Question: I need the dialog to fill the screen except for some space at the top and the bottom.
I've search for a solution but couldn't find one probably because I'm declaring it in an 'onClickListener'.
Can someone please give a solution?
Activity code:
'''
sort.setOnClickListener(new View.OnClickListener() {
@Override
public void onClick(View v) {
// TODO Auto-generated method stub
AlertDialog.Builder sort = new AlertDialog.Builder(HomeScreen.this);
// Get the layout inflater
LayoutInflater inflater = HomeScreen.this.getLayoutInflater();
View sortView = inflater.inflate(R.layout.sort_layout, null);
sort.setView(sortView);
sort.create().show();
}
});
'''
XML:
'''
<?xml version="1.0" encoding="utf-8"?>
<LinearLayout xmlns:android="http://schemas.android.com/apk/res/android"
android:layout_width="fill_parent"
android:layout_height="fill_parent"
android:layout_marginBottom="50dp"
android:layout_marginTop="50dp"
android:background="@color/white"
android:orientation="vertical" android:layout_gravity="center">
+ some more stuff here I dont think it's relevant
</LinearLayout>
'''

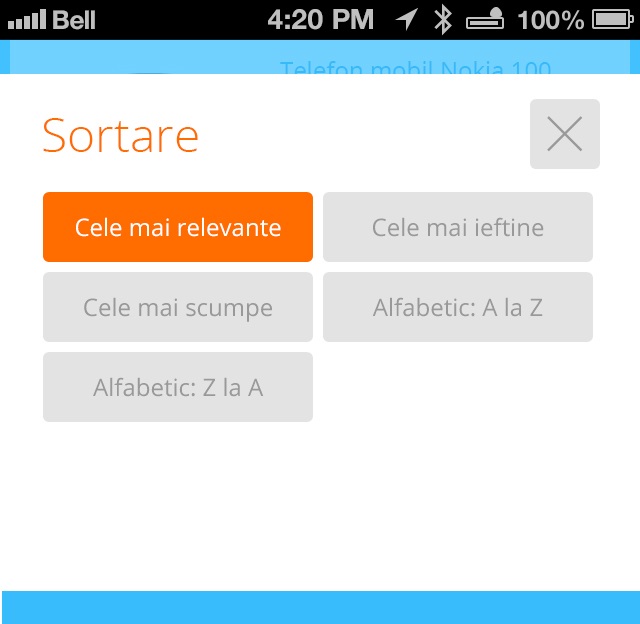
Answer: here set your screen width and width to the dialog
'''
WindowManager.LayoutParams lp = new WindowManager.LayoutParams();
lp.copyFrom(dialog.getWindow().getAttributes());
lp.width = width;
lp.height = height;
dialog.getWindow().setAttributes(lp);
'''
or in your styles create a style like this then
'''
<style name="DialogTheme" parent="android:Theme.Dialog">
<item name="android:layout_width">fill_parent</item>
<item name="android:layout_height">fill_parent</item>
<!-- No backgrounds, titles or window float -->
<item name="android:windowBackground">@null</item>
<item name="android:windowNoTitle">true</item>
<item name="android:windowIsFloating">false</item>
</style>
'''
create a dialog object like this
'''
dialog = new Dialog(this, R.style.DialogTheme);
'''
get width and height like this for any device it will fills..
'''
WindowManager manager = (WindowManager) getSystemService(Activity.WINDOW_SERVICE);
int width, height;
LayoutParams params;
if (Build.VERSION.SDK_INT > VERSION_CODES.FROYO) {
width = manager.getDefaultDisplay().getWidth();
height = manager.getDefaultDisplay().getHeight();
} else {
Point point = new Point();
manager.getDefaultDisplay().getSize(point);
width = point.x;
height = point.y;
}
'''